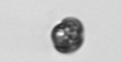
Label: Dinophyceae